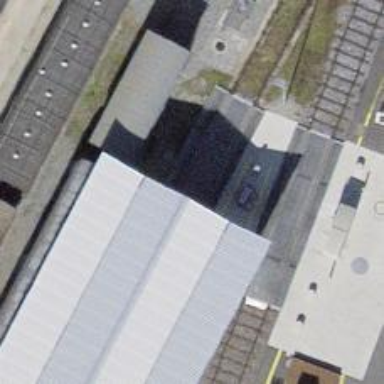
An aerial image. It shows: Railway yard in service.